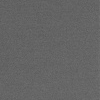
Atmospheric dust classification: dusty